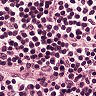
Metastatic tissue present: no